Field crop: maize
Growth stage: 1
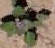
Species: chenopodium